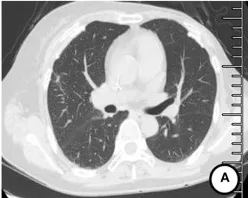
PET-CT (May 2018) scan after 6 cycles of combination treatment with trastuzumab, vinorelbine, and capecitabine. (A-F) All metastases shrank with almost no FDG uptake.
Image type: radiology (ct)